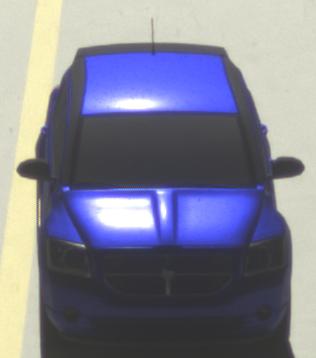
Make: Dodge
Model: Caliber 1.8
Detailed model: Caliber
Model produced from: 2006/06
Model produced until: 2009/03
Doors: 5
Color: blue
Road condition: dry road
Daytime: morning or afternoon
Contrast: high contrast